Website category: jobs
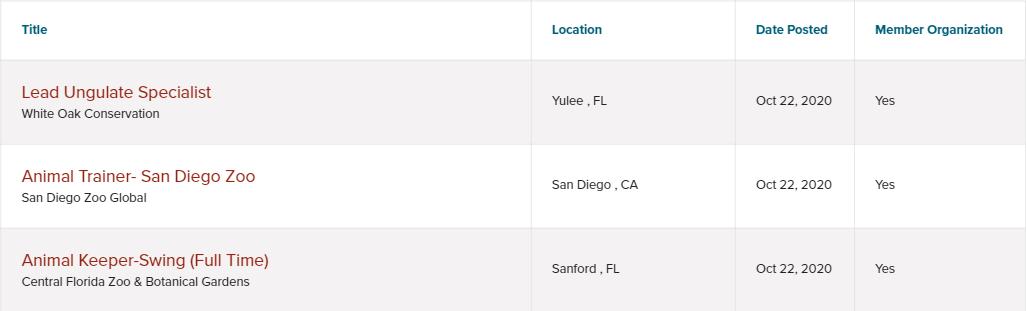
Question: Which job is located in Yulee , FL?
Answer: Lead Ungulate Specialist

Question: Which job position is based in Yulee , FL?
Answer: Lead Ungulate Specialist

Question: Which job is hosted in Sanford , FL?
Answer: Animal Keeper-Swing (Full Time)

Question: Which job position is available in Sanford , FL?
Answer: Animal Keeper-Swing (Full Time)

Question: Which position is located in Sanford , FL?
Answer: Animal Keeper-Swing (Full Time)

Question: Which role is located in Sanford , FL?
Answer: Animal Keeper-Swing (Full Time)

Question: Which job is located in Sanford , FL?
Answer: Animal Keeper-Swing (Full Time)

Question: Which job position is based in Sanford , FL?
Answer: Animal Keeper-Swing (Full Time)